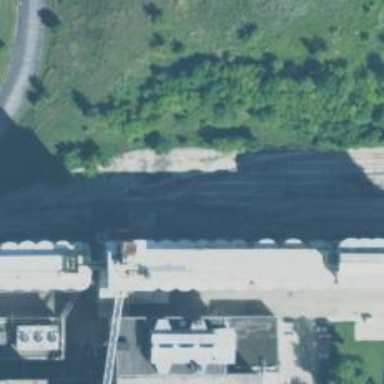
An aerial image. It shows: Rail spur service.